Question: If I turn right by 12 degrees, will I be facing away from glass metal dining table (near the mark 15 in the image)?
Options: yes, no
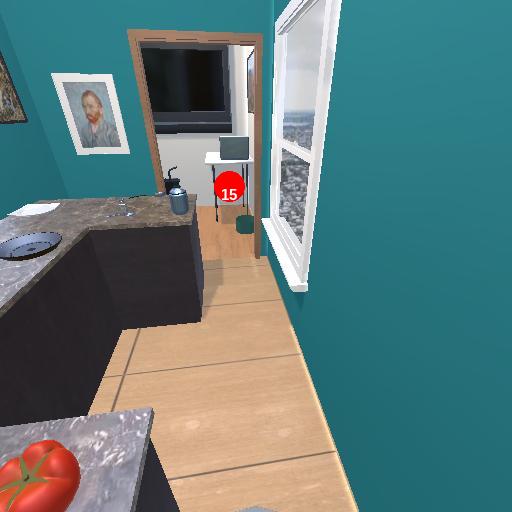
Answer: yes